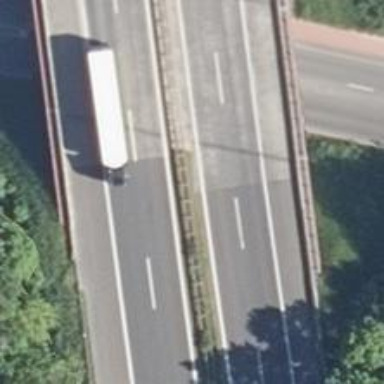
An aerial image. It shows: Asphalt motorway.